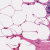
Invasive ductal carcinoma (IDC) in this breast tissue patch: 0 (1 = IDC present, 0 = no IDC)